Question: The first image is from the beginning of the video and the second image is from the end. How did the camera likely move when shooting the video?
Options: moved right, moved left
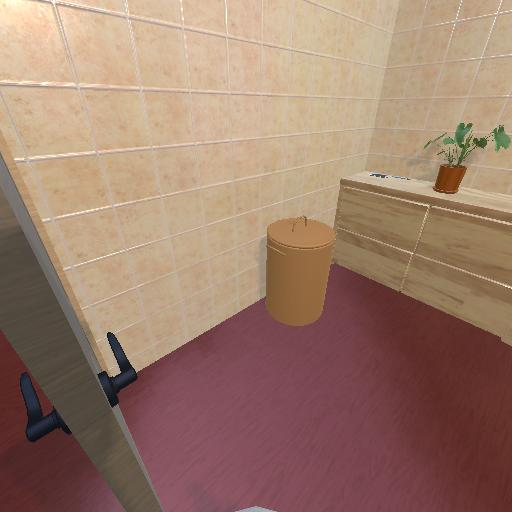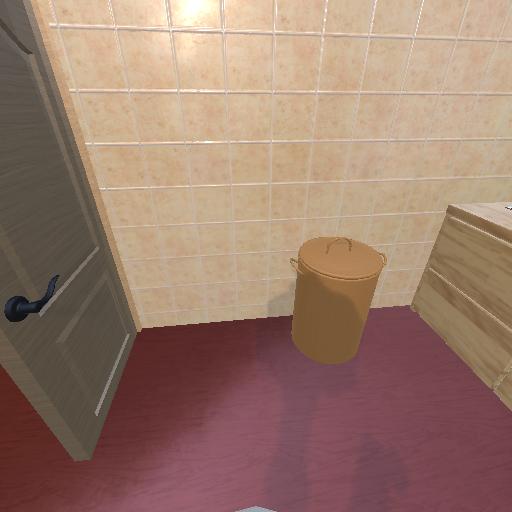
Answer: moved right